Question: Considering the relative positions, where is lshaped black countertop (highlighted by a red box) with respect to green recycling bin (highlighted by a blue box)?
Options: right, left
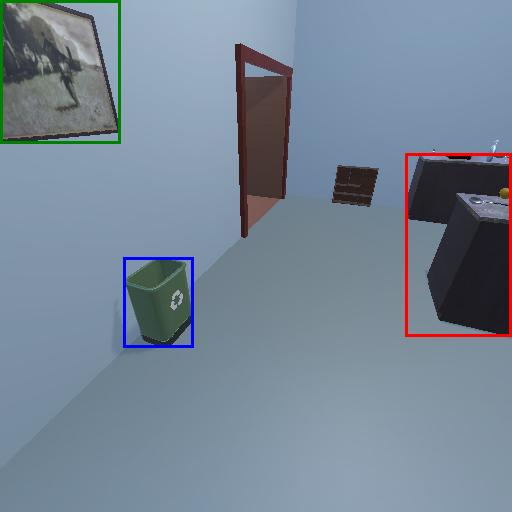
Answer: right